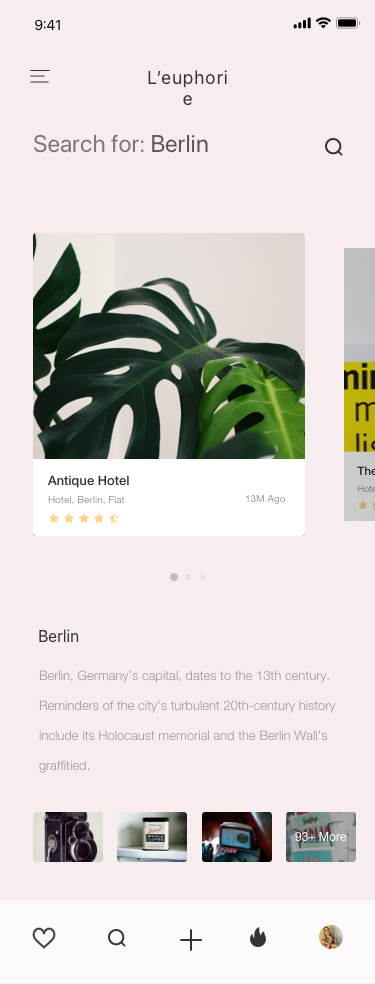
Text in this UI design:
93+ More
Berlin
Berlin, Germany’s capital, dates to the 13th century. Reminders of the city's turbulent 20th-century history include its Holocaust memorial and the Berlin Wall's graffitied.
Search for: Berlin